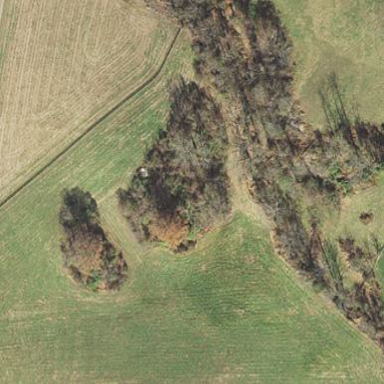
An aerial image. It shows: Beautiful woodland area.